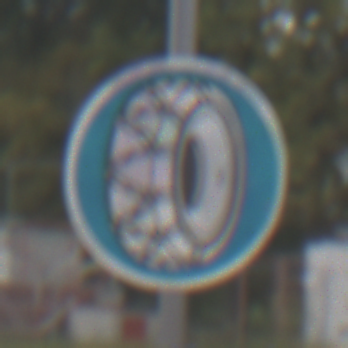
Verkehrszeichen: SchneekettenVorgeschrieben
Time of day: Midday
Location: Outdoor (Suburban)
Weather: Overcast
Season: NotSpecified
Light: Natural